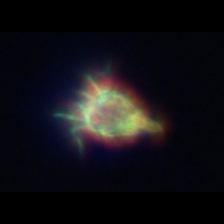
Taxon: Ciliates
Group: Other